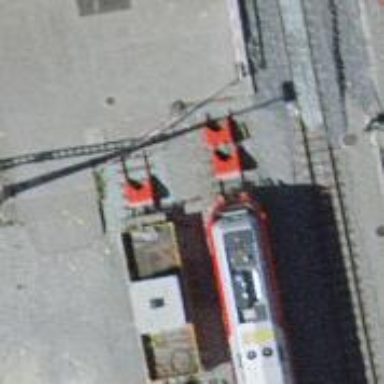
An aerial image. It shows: Railway buffer stop.